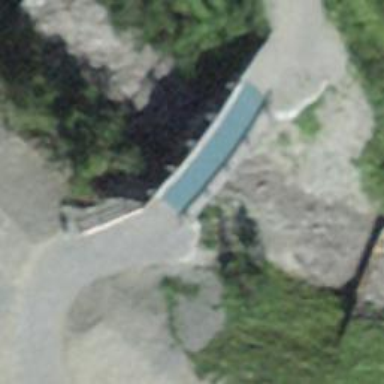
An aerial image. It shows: Footway bridge.